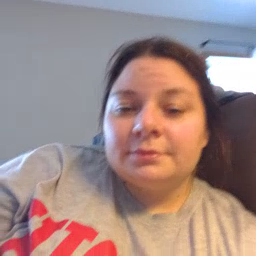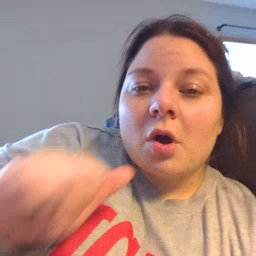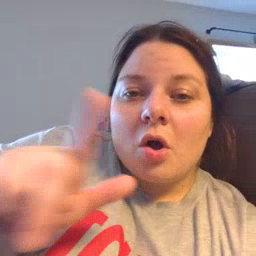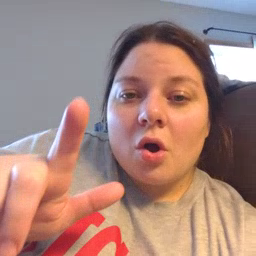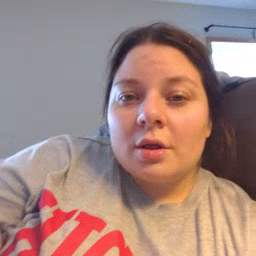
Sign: all